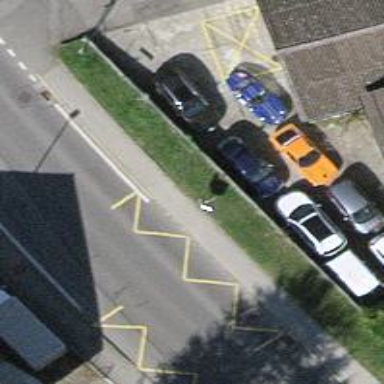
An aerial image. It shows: Bus stop with platform for public transport.